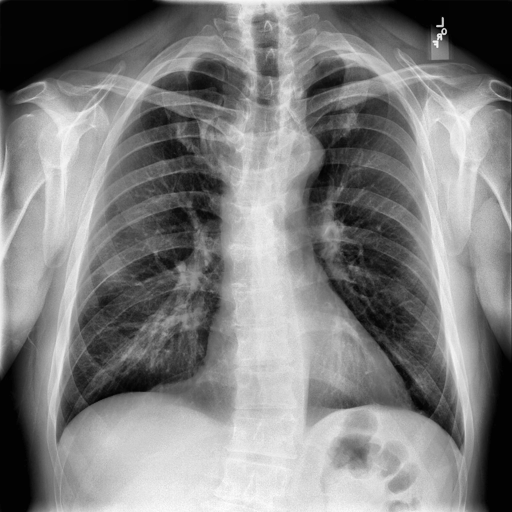
Finding: NORMAL